Question: I've a contentEditable div, and I want to display the html script for the content of this div.
I'm using a <URL> Plugin to highlight the syntax.
The is the code I'm using :
'''
bootbox.alert('<pre><code data-language="html">'+ document.getElementById('editor').innerHTML + '</code></pre>');
'''
I also used the 'xmp' tag and this script:
'''
<pre><![CDATA[
This is a demo, tags like <p> will
appear literally.
]]></pre>
'''
as shown in this article : <URL>, but none of them has worked.
This is what I'm getting :

How can I solve this ?
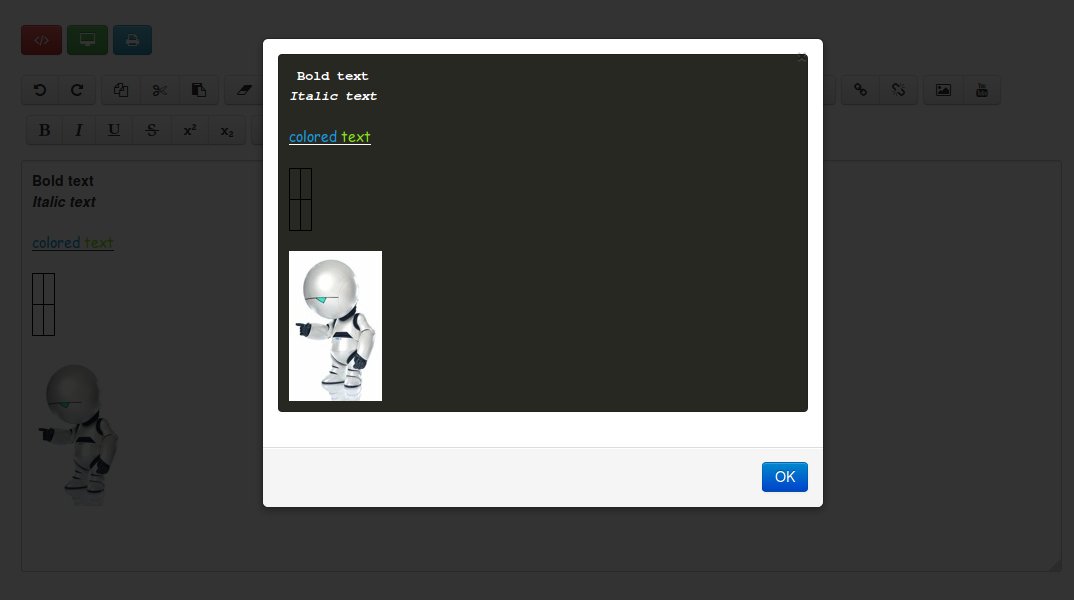
Answer: Use entities, like
'''
var encodeHtmlEntity = function(str) {
var buf = [];
for (var i=str.length-1;i>=0;i--) {
buf.unshift(['&#', str[i].charCodeAt(), ';'].join(''));
}
return buf.join('');
};
bootbox.alert('<pre><code data-language="html">'+ encodeHtmlEntity(document.getElementById('editor').innerHTML)) + '</code></pre>');
'''